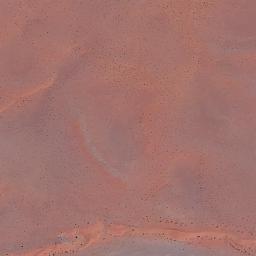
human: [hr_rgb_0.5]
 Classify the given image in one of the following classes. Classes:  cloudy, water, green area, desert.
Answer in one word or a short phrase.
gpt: desert